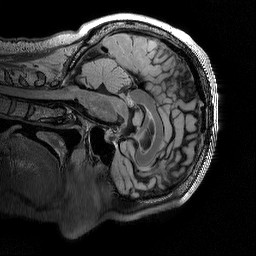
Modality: T2w
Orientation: sagittal
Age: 61
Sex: male
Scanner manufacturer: siemens
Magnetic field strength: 3 T
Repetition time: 5 s
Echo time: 0.386 s